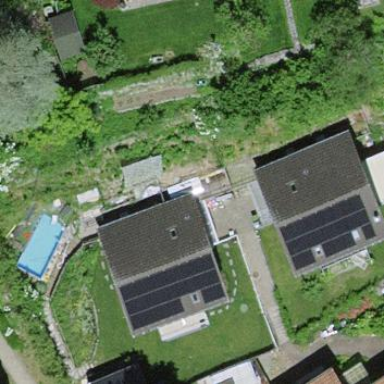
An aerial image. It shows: Simple house.